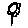
Label: flower